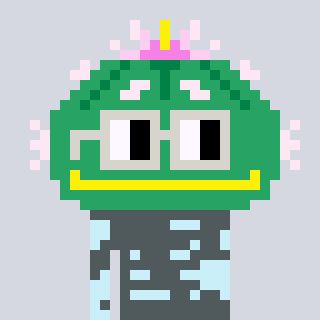
a pixel art character with square light gray glasses, a peyote-shaped head and a cold-colored body on a cool background